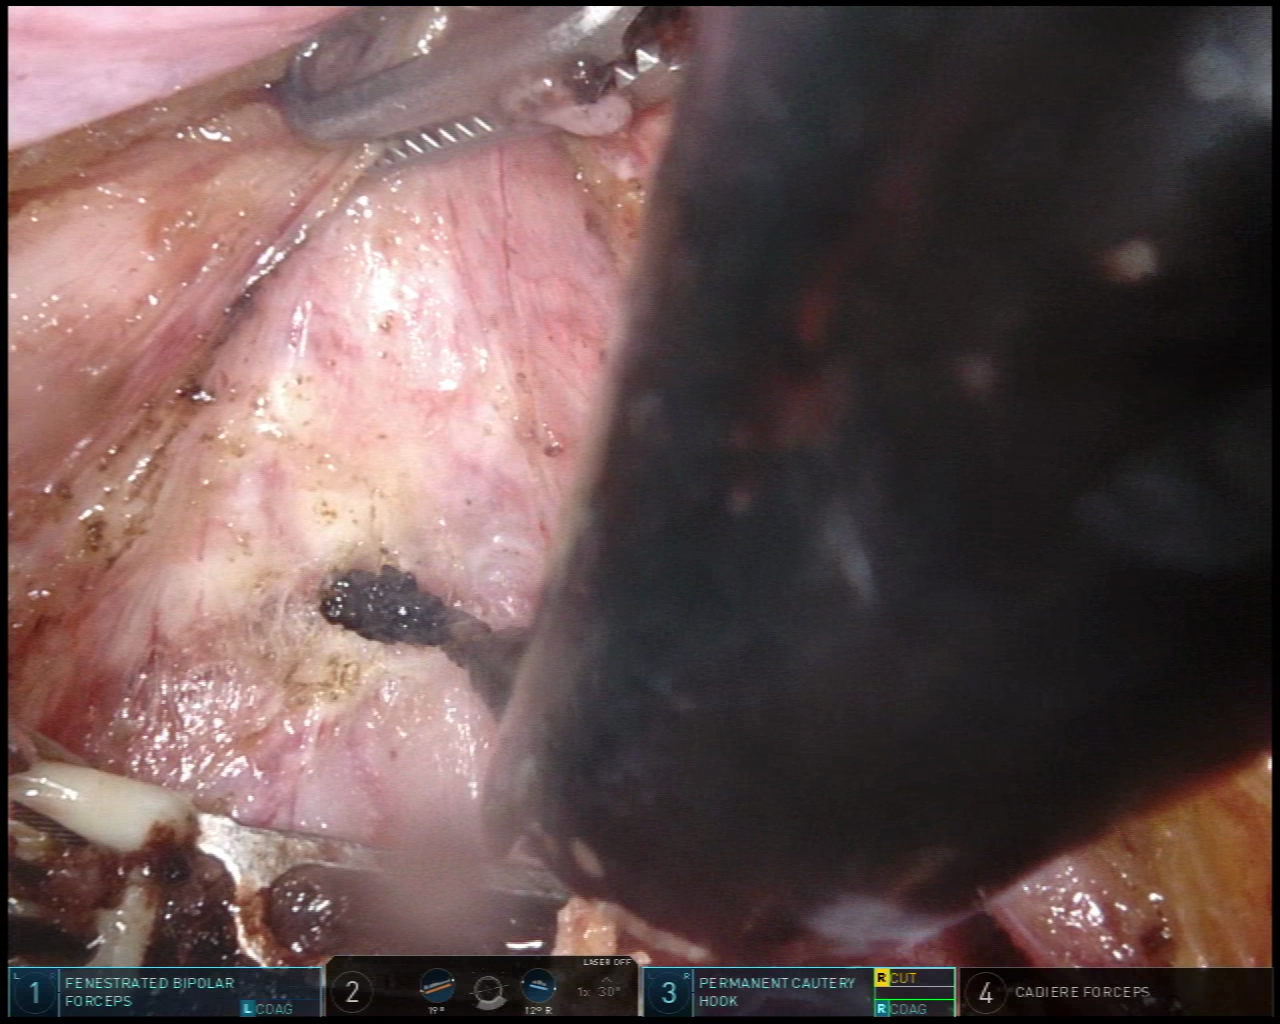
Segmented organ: vesicular_glands
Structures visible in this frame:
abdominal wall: no
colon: no
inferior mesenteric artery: no
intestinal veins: no
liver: no
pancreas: no
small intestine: no
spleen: no
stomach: no
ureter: no
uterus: no
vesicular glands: yes